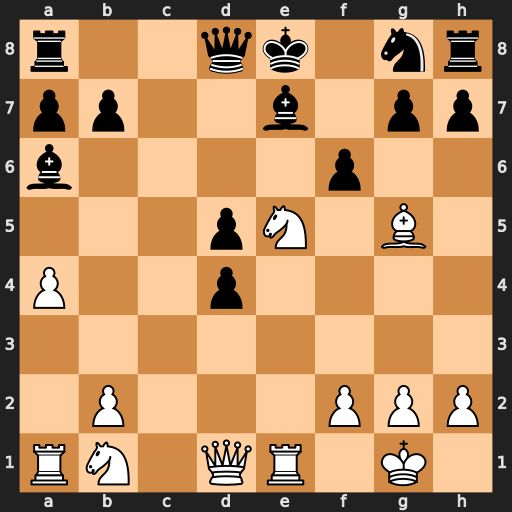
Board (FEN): r2qk1nr/pp2b1pp/b4p2/3pN1B1/P2p4/8/1P3PPP/RN1QR1K1
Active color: w
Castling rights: kq
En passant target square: -
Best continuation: Qh5+ g6 Nxg6 hxg6 Qxh8